Chest X-ray:
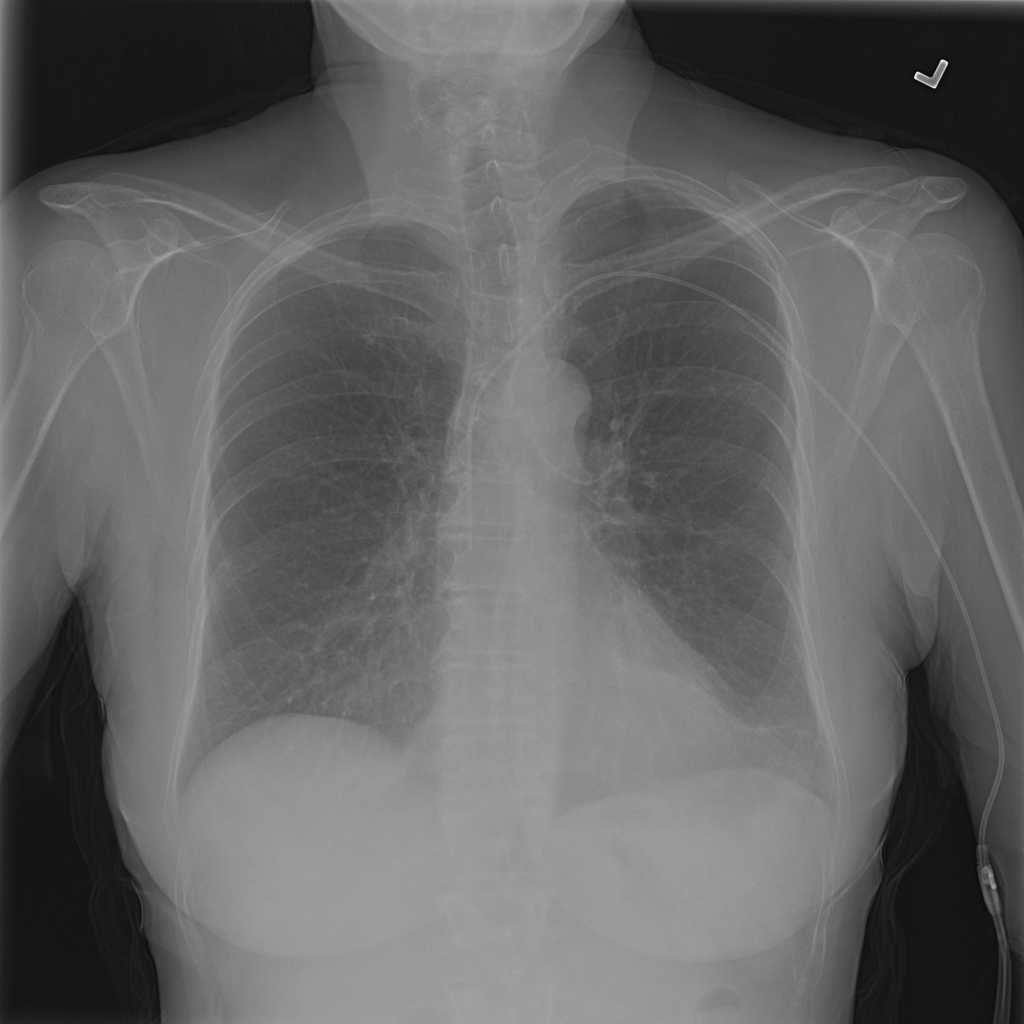
Findings: Atelectasis, Fibrosis
No abnormal finding: no